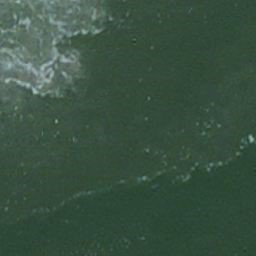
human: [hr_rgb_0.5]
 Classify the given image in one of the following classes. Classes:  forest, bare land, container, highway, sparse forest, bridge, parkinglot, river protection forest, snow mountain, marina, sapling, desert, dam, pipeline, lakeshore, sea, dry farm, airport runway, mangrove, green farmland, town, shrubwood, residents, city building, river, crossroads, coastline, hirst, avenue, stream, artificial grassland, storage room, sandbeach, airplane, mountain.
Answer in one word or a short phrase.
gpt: sea